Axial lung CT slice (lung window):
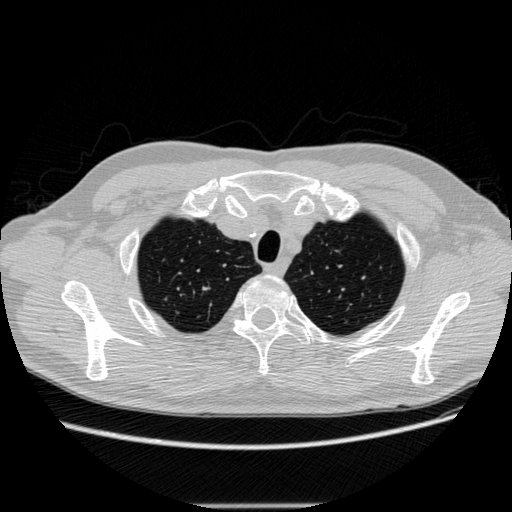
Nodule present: no